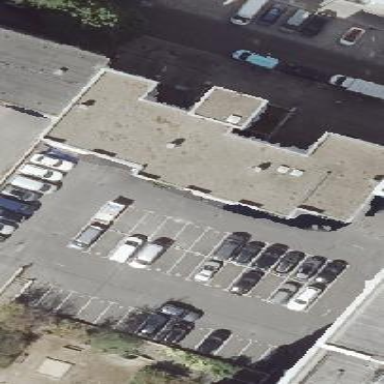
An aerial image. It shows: Street-side parking area.